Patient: sex F, age 52
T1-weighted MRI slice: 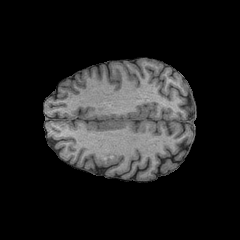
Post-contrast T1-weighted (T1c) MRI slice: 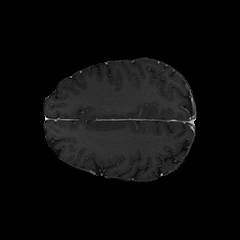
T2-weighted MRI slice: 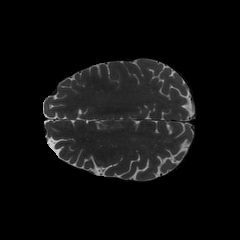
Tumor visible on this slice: no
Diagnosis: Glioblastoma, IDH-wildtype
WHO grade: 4